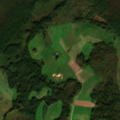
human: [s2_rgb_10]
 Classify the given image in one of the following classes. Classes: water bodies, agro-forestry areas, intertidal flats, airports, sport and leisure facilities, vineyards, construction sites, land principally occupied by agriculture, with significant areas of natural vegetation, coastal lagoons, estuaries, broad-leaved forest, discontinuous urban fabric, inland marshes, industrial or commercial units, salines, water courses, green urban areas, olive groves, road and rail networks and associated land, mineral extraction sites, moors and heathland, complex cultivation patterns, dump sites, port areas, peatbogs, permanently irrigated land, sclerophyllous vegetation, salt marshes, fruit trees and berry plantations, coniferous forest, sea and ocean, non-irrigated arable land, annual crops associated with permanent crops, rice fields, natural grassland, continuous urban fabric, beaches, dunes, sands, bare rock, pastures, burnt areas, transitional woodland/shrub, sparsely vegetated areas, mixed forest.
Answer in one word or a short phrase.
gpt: non-irrigated arable land, complex cultivation patterns, land principally occupied by agriculture, with significant areas of natural vegetation, broad-leaved forest